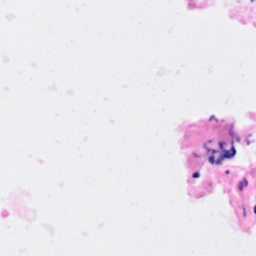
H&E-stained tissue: Breast